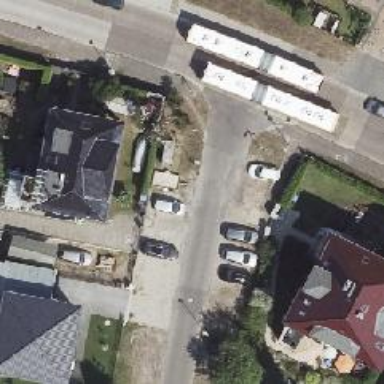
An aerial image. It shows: Residential road with asphalt surface.